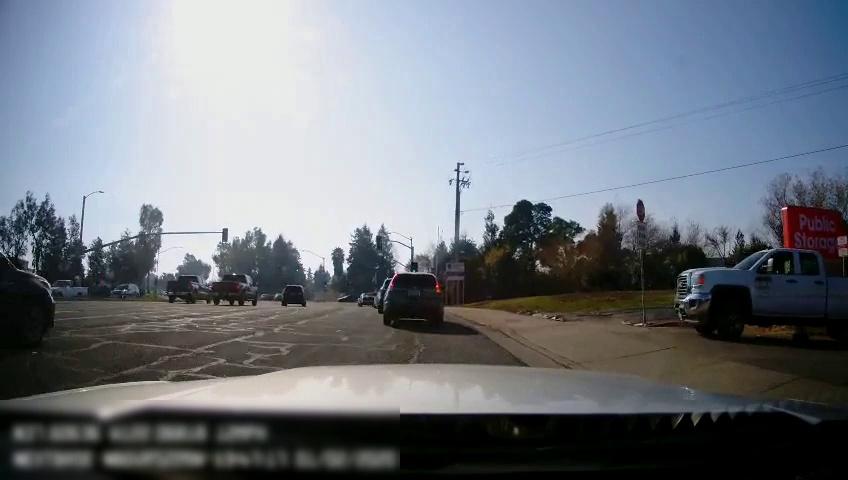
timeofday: Dusk/Dawn/Twilight
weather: Sunny
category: Drivable Space
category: Vehicles | SUV
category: Vehicles | SUV
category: Vehicles | SUV
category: Vehicles | Car
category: Vehicles | Truck
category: Vehicles | Truck
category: Vehicles | SUV
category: Vehicles | Truck
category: Vehicles | SUV
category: Vehicles | Truck
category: Vehicles | Car
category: Traffic | Signs
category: Traffic | Lights
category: Traffic | Lights
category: Traffic | Signs
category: Traffic | Lights
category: Traffic | Lights